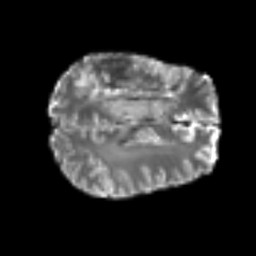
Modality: T2w
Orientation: axial
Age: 50
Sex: male
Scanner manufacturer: siemens
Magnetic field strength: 3 T
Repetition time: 6.1 s
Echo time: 0.101 s